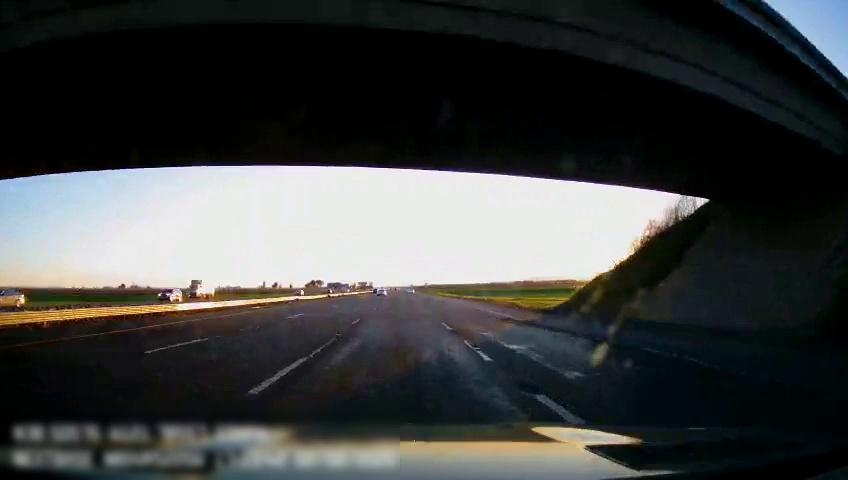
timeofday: Day
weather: Sunny
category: Drivable Space
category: Vehicles | Car
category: Vehicles | Car
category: Vehicles | Truck
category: Vehicles | SUV
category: Vehicles | Car
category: Lanes | Alternate Lane
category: Lanes | Alternate Lane
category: Lanes | Current Lane
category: Lanes | Current Lane
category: Lanes | Alternate Lane